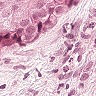
Metastatic tissue present: yes